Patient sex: M
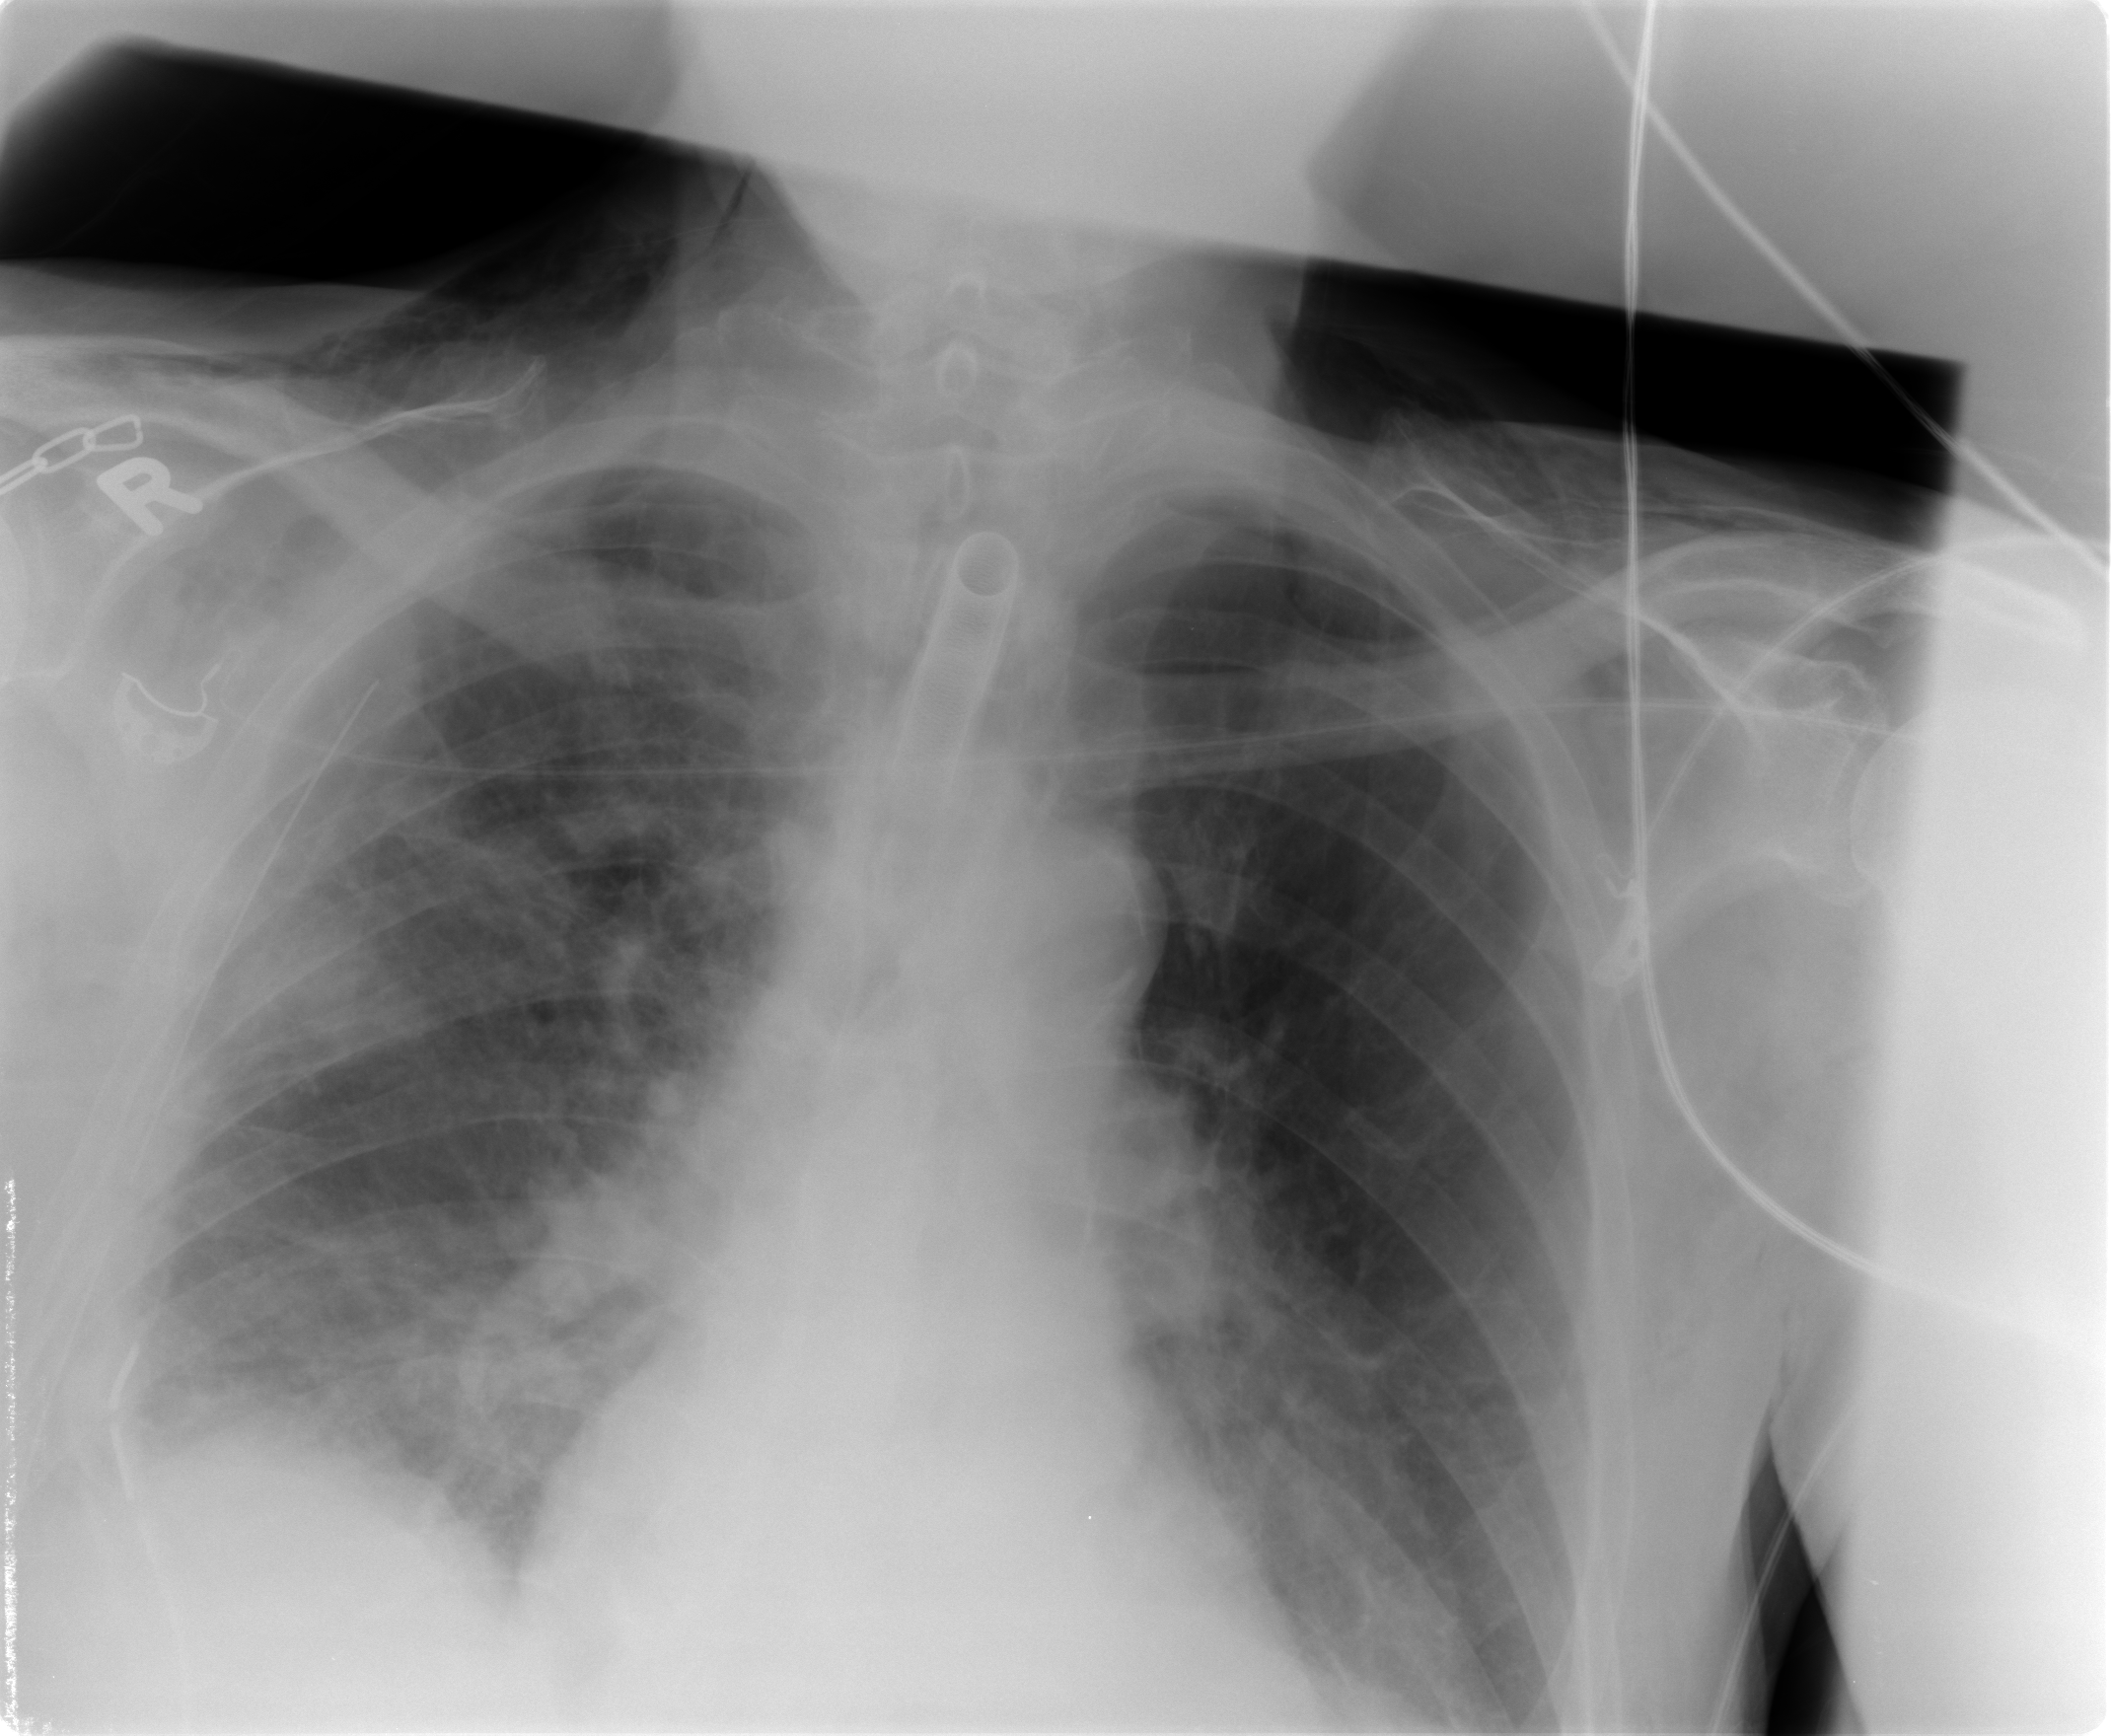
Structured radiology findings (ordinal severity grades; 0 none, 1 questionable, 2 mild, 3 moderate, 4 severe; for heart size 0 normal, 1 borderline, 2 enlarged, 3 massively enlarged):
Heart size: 0
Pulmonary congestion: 2
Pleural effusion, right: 2
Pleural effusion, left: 1
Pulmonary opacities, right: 2
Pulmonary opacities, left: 1
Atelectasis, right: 2
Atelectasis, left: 2